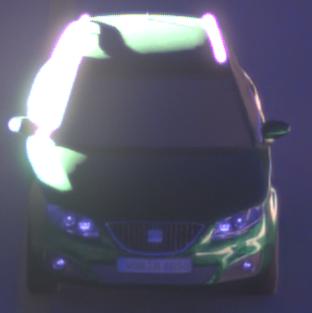
Make: SEAT
Model: Exeo ST 1.6
Detailed model: Exeo (3R) ST
Model produced from: 2010/05
Model produced until: 2010/08
Doors: 5
Color: green
Road condition: dry road
Daytime: sunrise or sunset
Contrast: high contrast